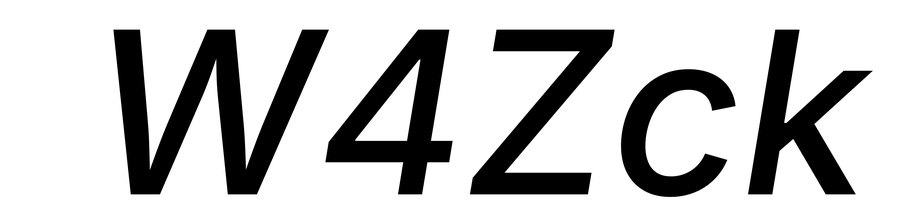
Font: Inter-Italic_Medium_Italic